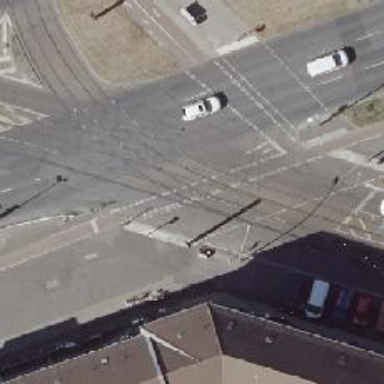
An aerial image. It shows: Tram crossing on the railway.